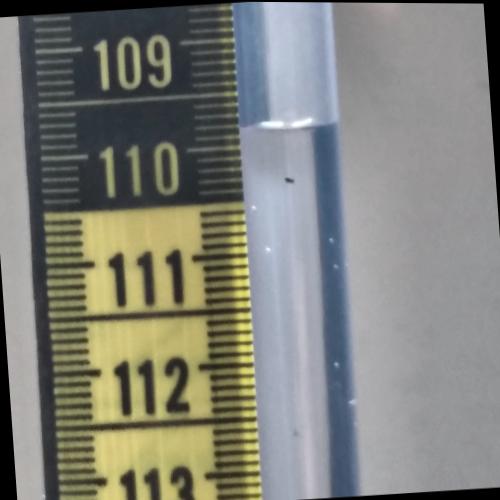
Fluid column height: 109.8 cm